Question: I am using cardova 2.9.0, How can I create a fixed toolbar just below the header. which is is similar to the Facebook application as highlighted in below image,

I need the fixed toolbar, How can I create that? Suggest me Any plugins or any other efficient way to get the fixed tool bar.
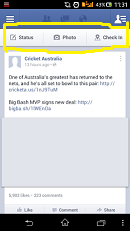
Answer: For fixed toolbar try like following:
'''
<div data-role="header" data-position="fixed">
<h1>Header</h1>
<div data-role="navbar">
<ul>
<li><a href="#">One</a></li>
<li><a href="#">Two</a></li>
<li><a href="#">Three</a></li>
</ul>
</div><!-- /navbar -->
</div>
'''
Refer this for fixed Header and Footer <URL>